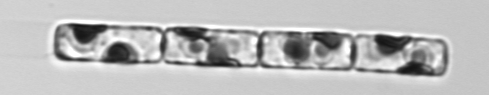
Label: Guinardia_delicatula